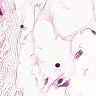
Metastatic tissue present: no